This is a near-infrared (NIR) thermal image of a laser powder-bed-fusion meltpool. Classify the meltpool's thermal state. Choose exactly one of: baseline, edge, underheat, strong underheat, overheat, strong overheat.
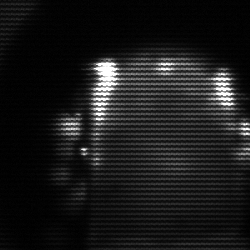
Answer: baseline